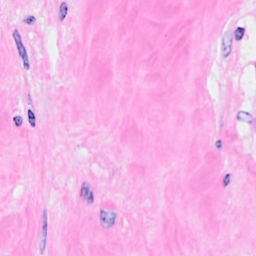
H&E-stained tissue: Breast